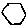
Label: hexagon